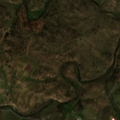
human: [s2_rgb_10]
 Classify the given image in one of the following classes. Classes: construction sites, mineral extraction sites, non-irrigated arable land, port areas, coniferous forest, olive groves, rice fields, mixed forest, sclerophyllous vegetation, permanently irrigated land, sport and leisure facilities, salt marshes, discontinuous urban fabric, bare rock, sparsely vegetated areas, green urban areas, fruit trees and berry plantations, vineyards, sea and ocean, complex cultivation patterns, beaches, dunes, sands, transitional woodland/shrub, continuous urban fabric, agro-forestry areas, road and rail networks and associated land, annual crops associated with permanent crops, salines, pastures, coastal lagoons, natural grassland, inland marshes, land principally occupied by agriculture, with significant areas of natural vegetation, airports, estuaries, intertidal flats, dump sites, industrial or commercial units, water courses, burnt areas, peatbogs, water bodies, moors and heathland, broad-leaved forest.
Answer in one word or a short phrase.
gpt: non-irrigated arable land, pastures, agro-forestry areas